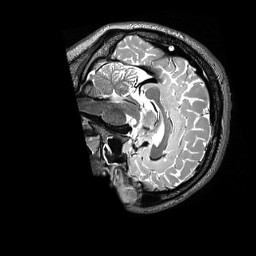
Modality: T2w
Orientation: sagittal
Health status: healthy
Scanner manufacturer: siemens
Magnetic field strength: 3 T
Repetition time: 3.2 s
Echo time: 0.565 s